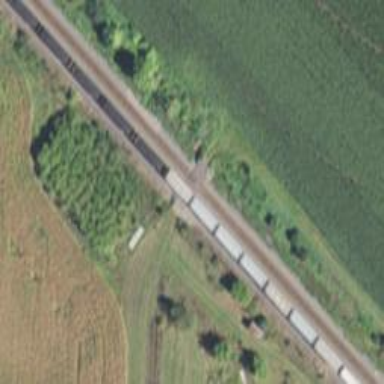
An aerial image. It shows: Railway level crossing.